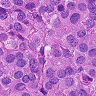
Metastatic tissue present: yes